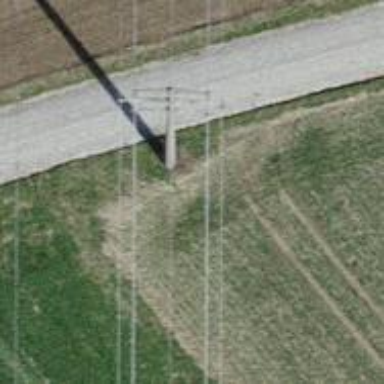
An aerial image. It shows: Power pole.